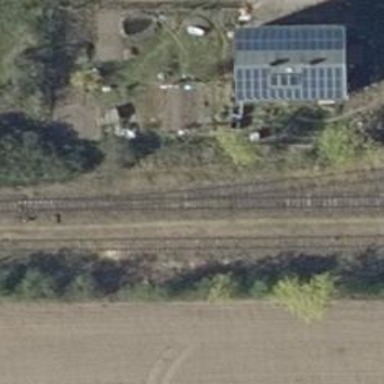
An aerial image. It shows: Railway switch.